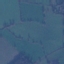
Land use / land cover class: Pasture